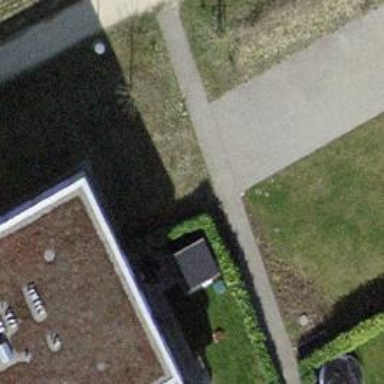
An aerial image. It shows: Path made of paving stones.